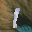
Label: 1